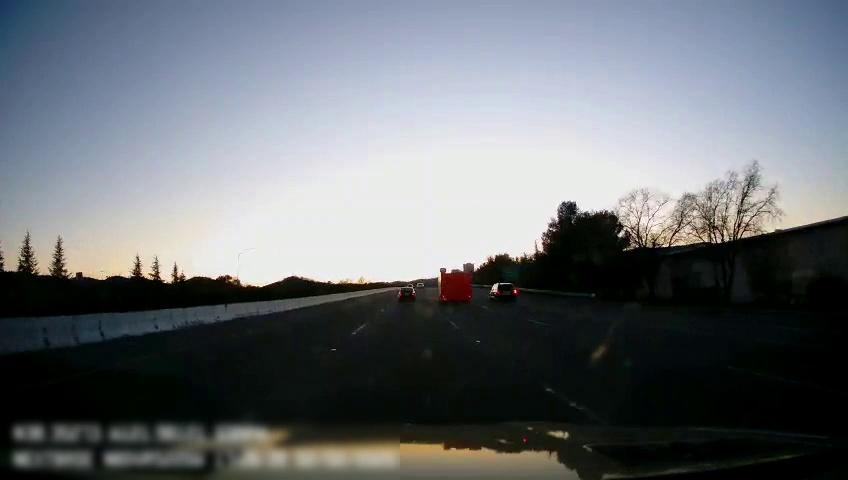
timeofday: Day
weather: Cloudy
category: Drivable Space
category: Vehicles | SUV
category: Vehicles | Truck
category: Vehicles | Car
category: Lanes | Current Lane
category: Lanes | Current Lane
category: Lanes | Alternate Lane